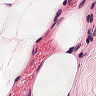
Metastatic tissue present: no